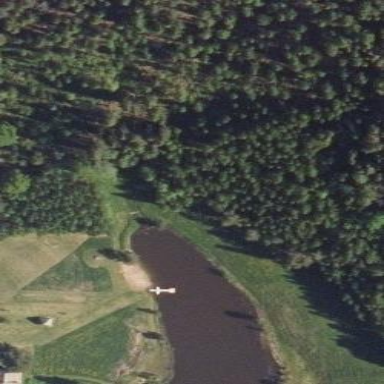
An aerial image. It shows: Pond surrounded by natural water.